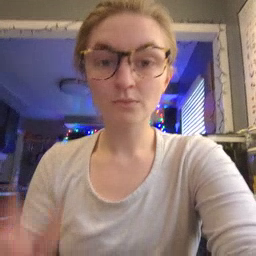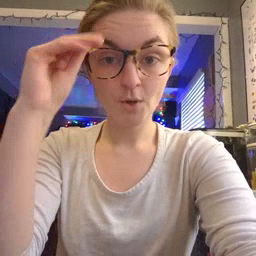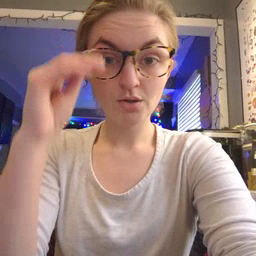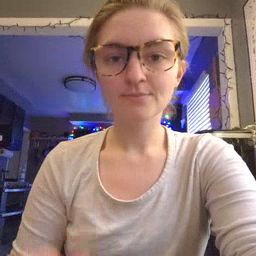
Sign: boy